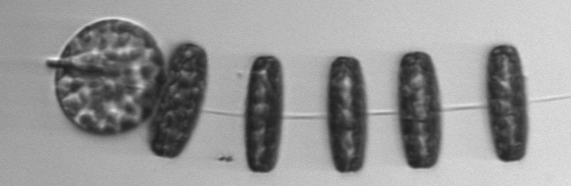
Label: Thalassiosira